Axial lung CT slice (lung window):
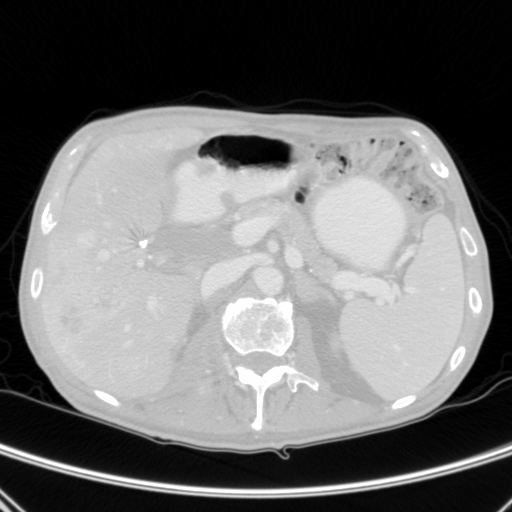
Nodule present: no